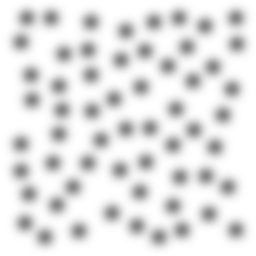
Squares: 0
Triangles: 0
Stars: 59
Total shapes: 59